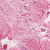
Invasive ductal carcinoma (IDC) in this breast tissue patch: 0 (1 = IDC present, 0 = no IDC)